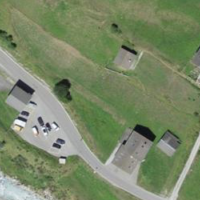
EUNIS habitat code: 55
Species observed at this site:
Hesperia comma
Coenonympha pamphilus
Melanargia galathea
Maniola jurtina
Melitaea didyma
Gentiana verna
Filipendula ulmaria